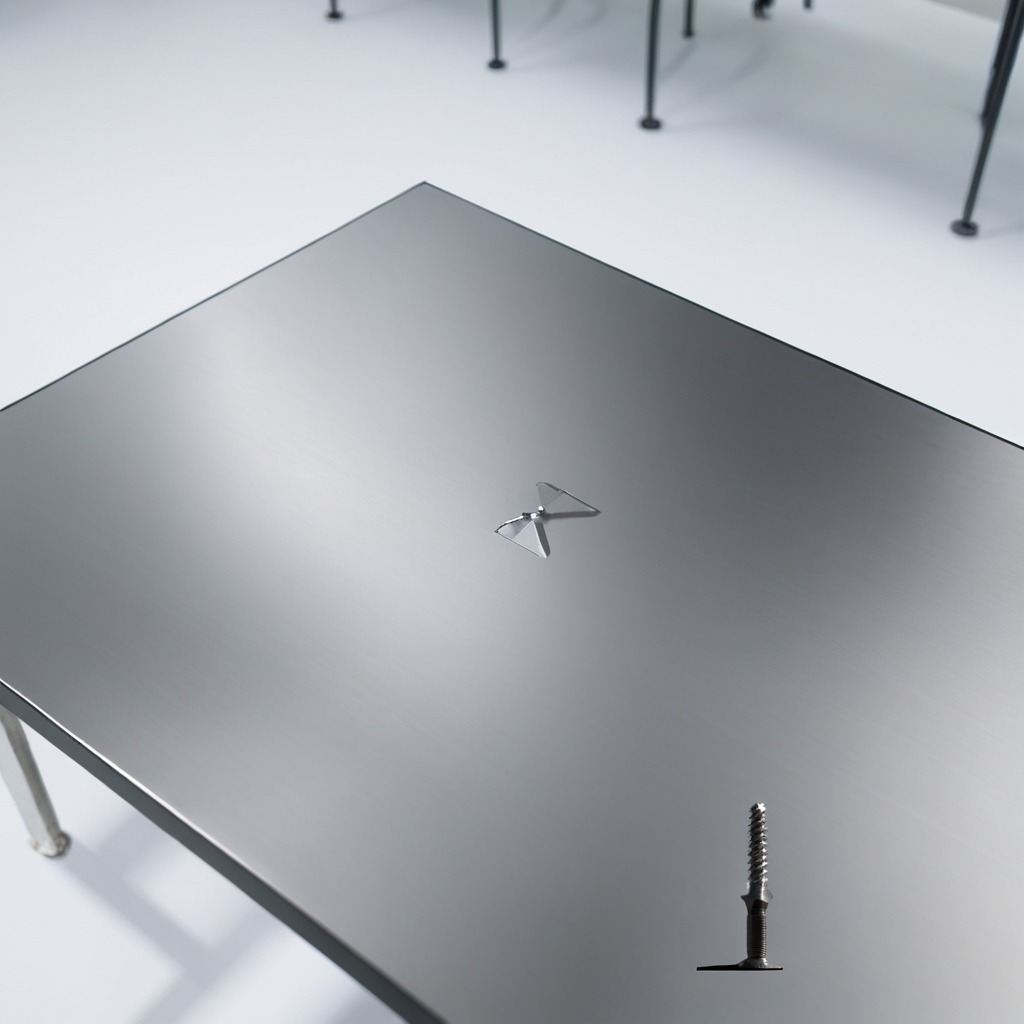
A metal screw lies on a stainless steel table in a high-end prototyping lab.